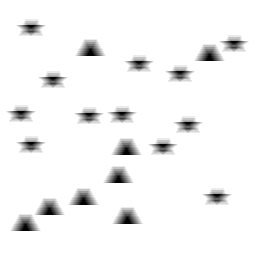
Squares: 0
Triangles: 8
Stars: 12
Total shapes: 20